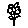
Label: flower